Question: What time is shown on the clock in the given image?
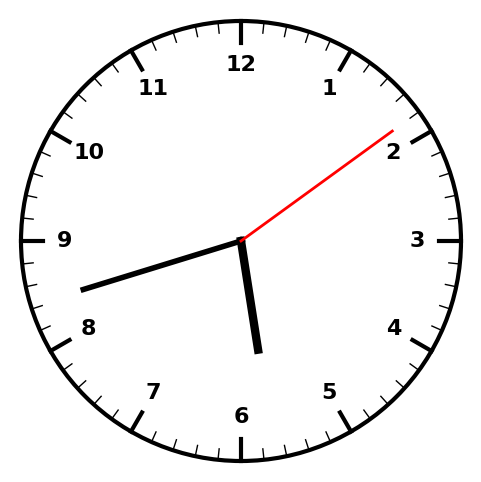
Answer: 05:42:09